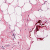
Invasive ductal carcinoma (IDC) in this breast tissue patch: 0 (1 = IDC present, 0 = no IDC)